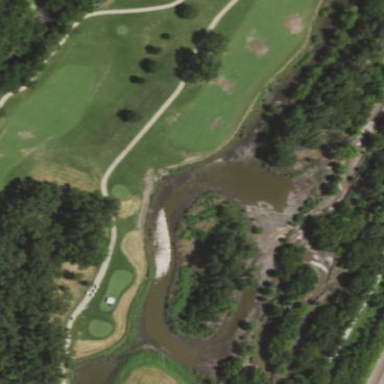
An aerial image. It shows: Water hazard on golf course. The hazard is natural water feature.